Field crop: maize
Growth stage: 2
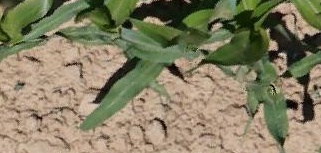
Species: maize